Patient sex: F
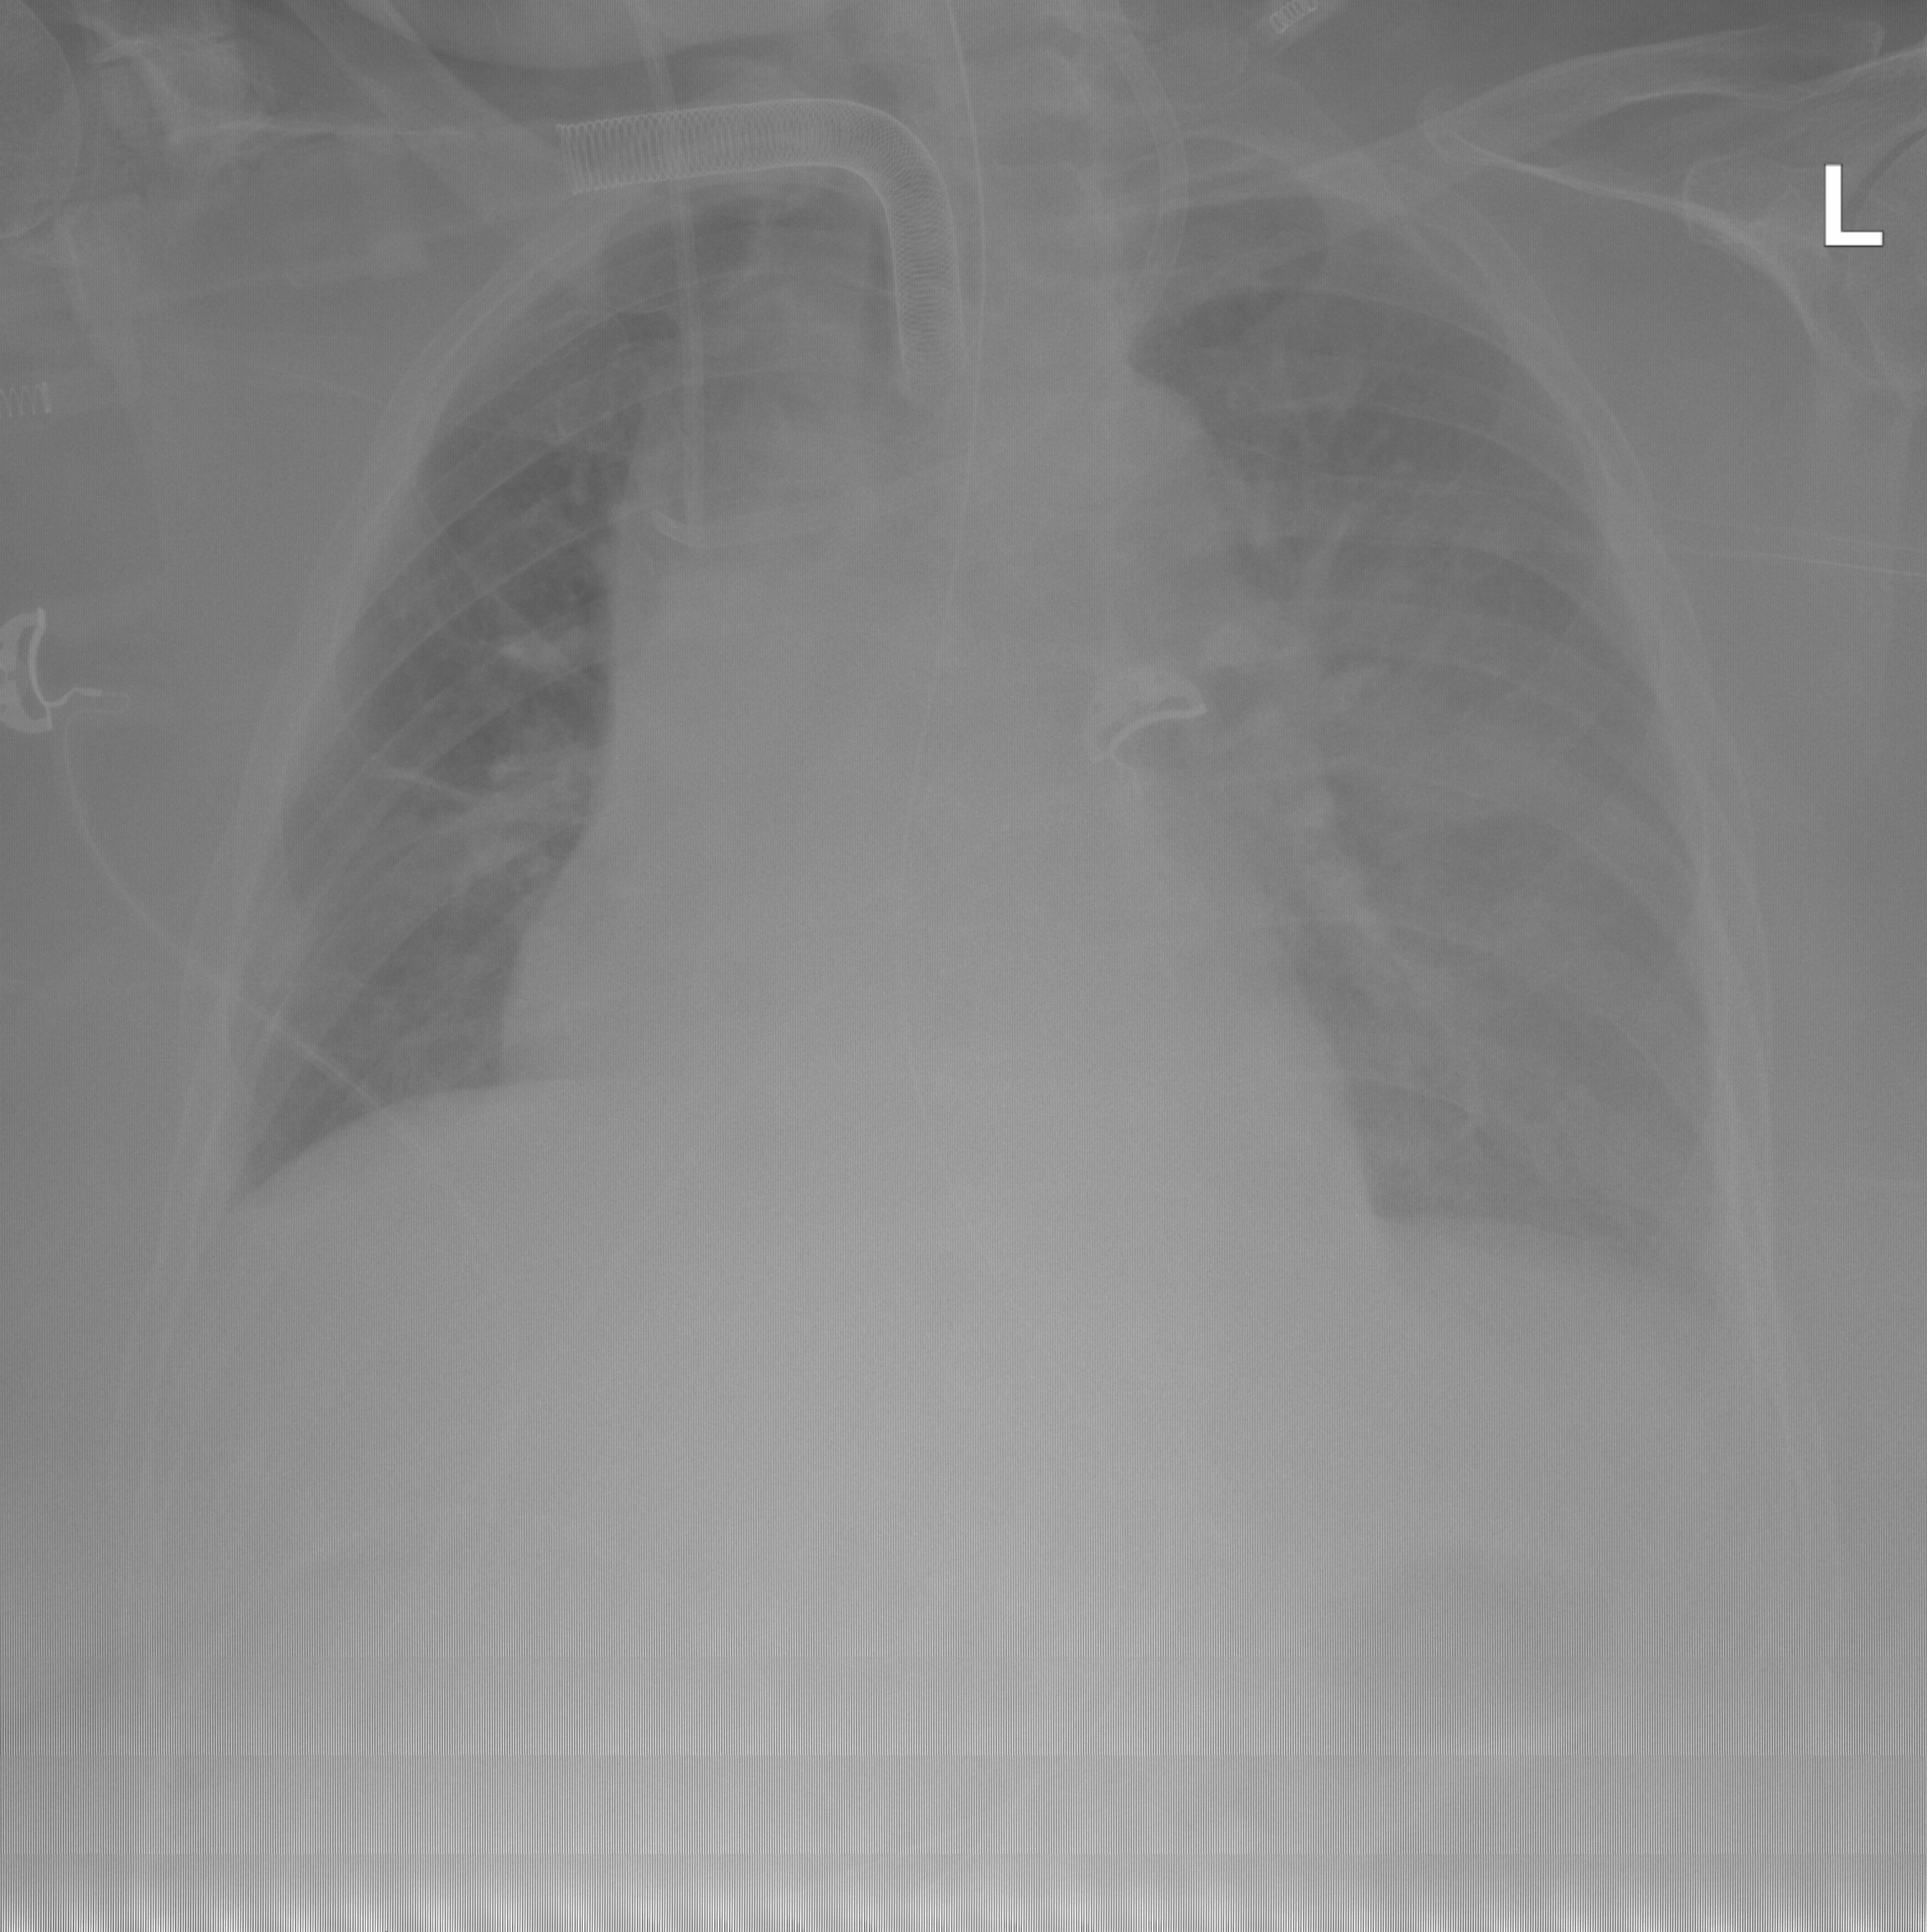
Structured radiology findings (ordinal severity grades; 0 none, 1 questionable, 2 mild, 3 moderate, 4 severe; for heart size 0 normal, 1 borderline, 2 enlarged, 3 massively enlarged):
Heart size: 2
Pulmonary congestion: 0
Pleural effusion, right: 0
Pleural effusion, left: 0
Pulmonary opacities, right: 0
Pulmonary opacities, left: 1
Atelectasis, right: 0
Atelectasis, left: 0